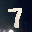
Label: 7